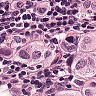
Metastatic tissue present: yes